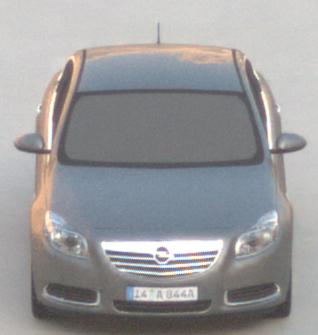
Make: Opel
Model: Insignia 1.6
Detailed model: Insignia (A) Notch Back
Model produced from: 2008/11
Model produced until: 2008/12
Doors: 4
Color: gray
Road condition: dry road
Daytime: sunrise or sunset
Contrast: low contrast